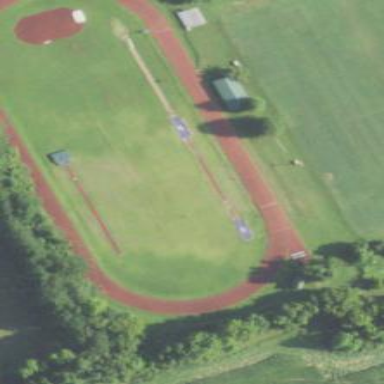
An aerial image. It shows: Athletics pitch designated for leisure land.